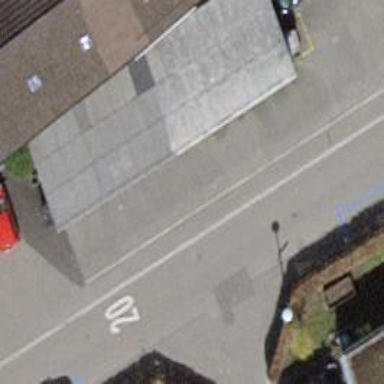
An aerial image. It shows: Garage.